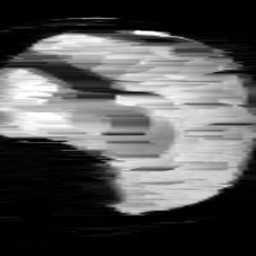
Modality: minIP
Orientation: sagittal
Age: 11
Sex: male
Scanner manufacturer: siemens
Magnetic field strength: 3 T
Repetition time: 0.027 s
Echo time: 0.02 s